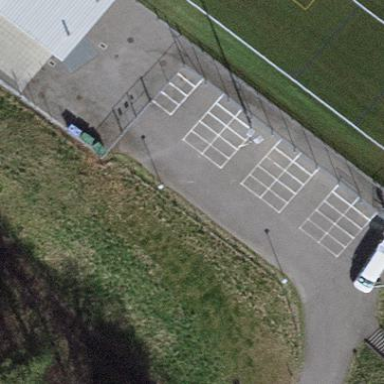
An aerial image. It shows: There is designated area for motorcycle and bicycle parking.